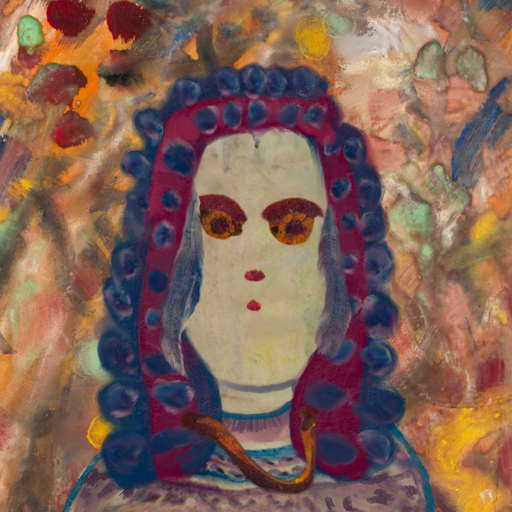
Background: Mother_And_Son_Mother, Head And Neck Front: Hill_Girl, Face Front: Doll, Bust: HillGirl, Hair Front: Hill_Girl, Head Accessory: Blank, Second Necklace: Comrade, Necklace: Blank, Baby: Blank